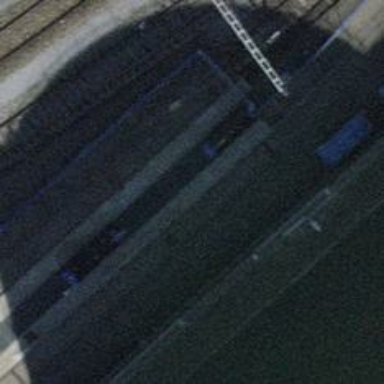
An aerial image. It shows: Rail spur service.